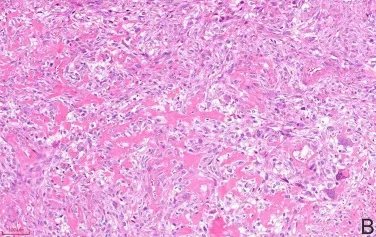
Histopathological and immunohistochemical characteristics of the MPTs. (B) Abundant osteoclasts and osteoid formation were observed (haematoxylin and eosin staining, 100x).
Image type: pathology (h&e)